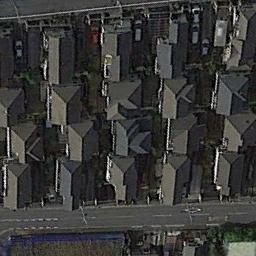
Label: dense_residential